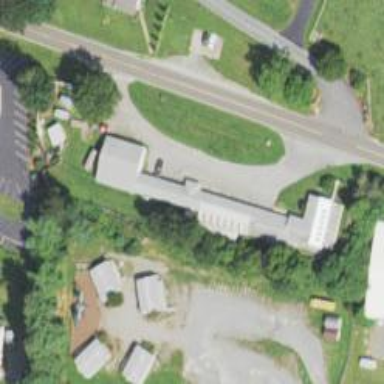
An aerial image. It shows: Veterinary facility.